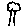
Label: tree